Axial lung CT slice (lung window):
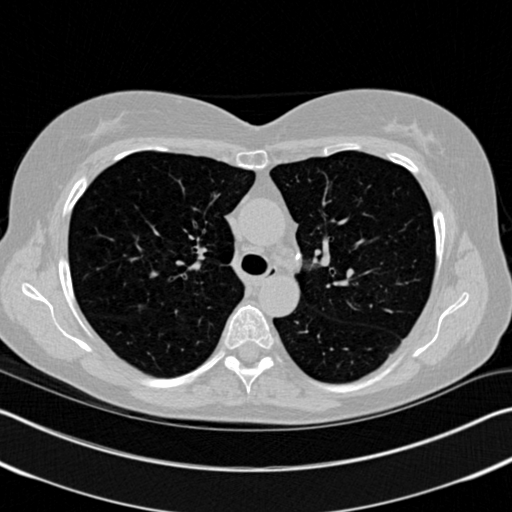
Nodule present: no